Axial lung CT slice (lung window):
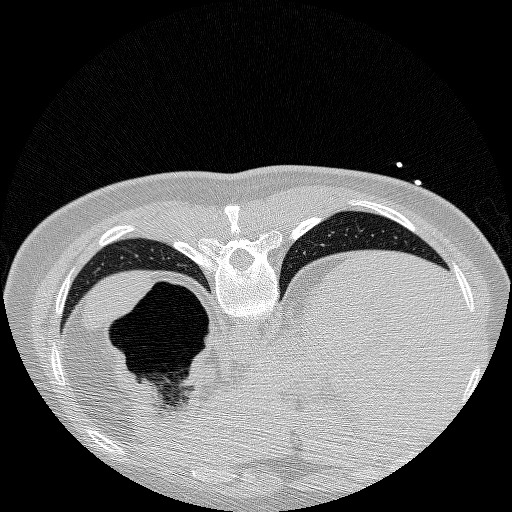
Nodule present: no